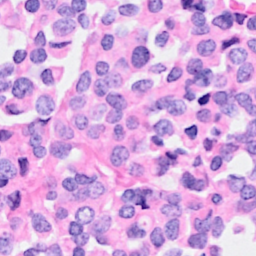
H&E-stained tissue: Breast